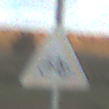
Verkehrszeichen: RadverkehrRechts
Umgebung: Outdoor, RoadRail
Tageszeit: SunriseSunset
Wetter: PartlyCloudy
Licht: Natural
Jahreszeit: NotSpecified
Kontrast: LowContrast